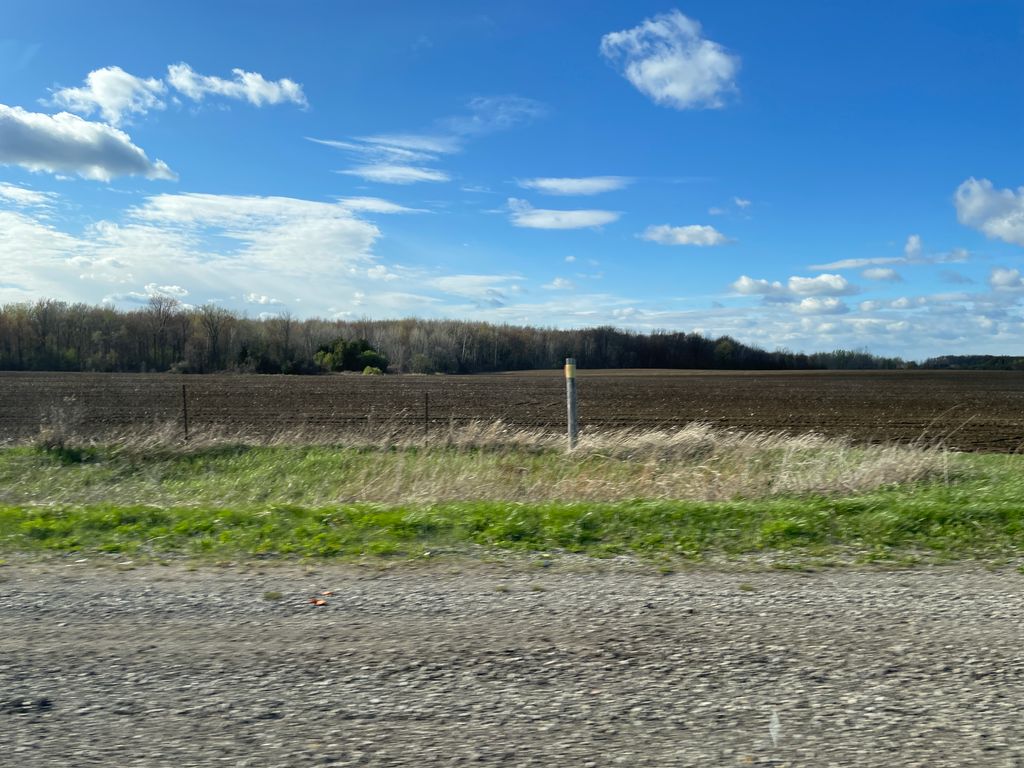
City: kitchener-waterloo